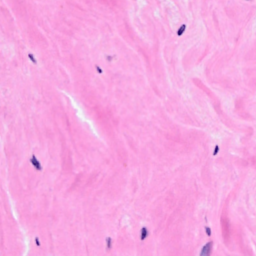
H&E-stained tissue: Breast